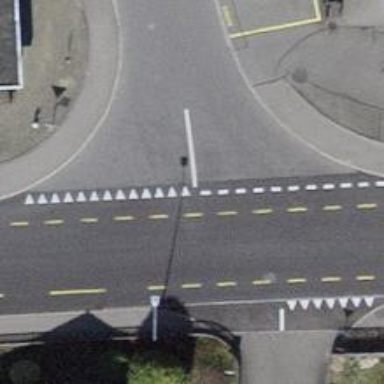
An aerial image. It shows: Secondary road with designated cycle lane.